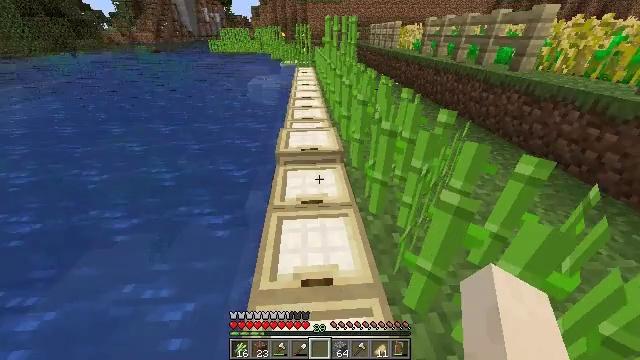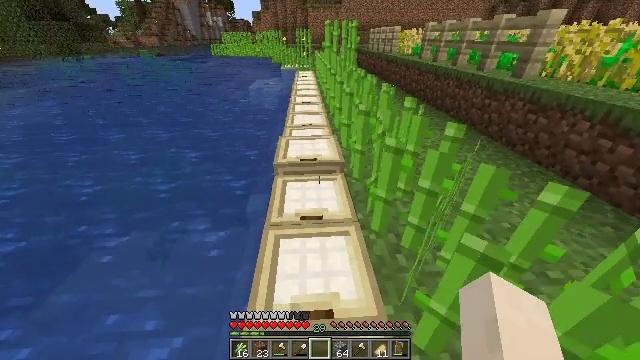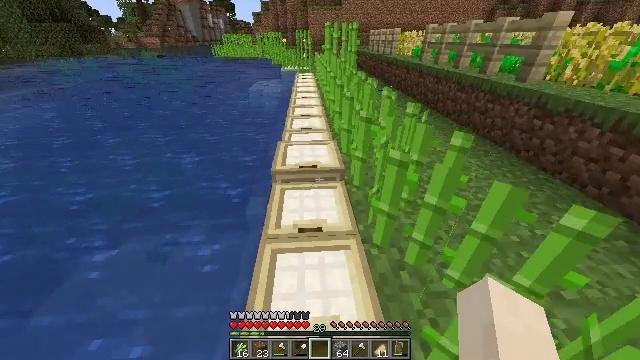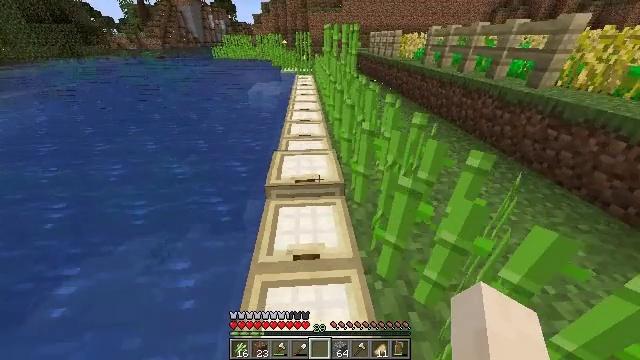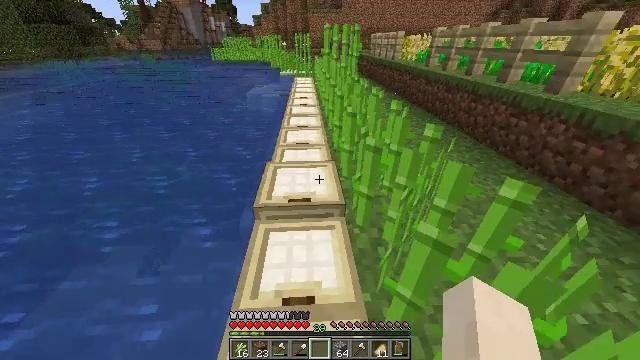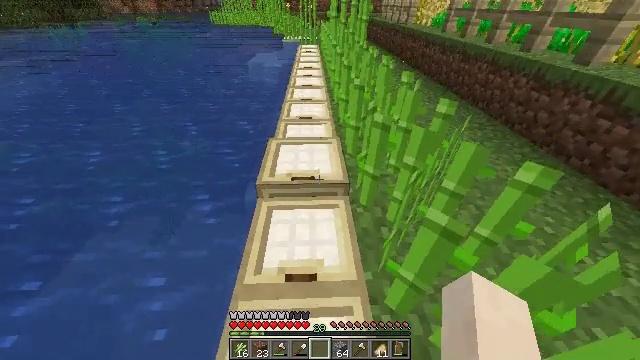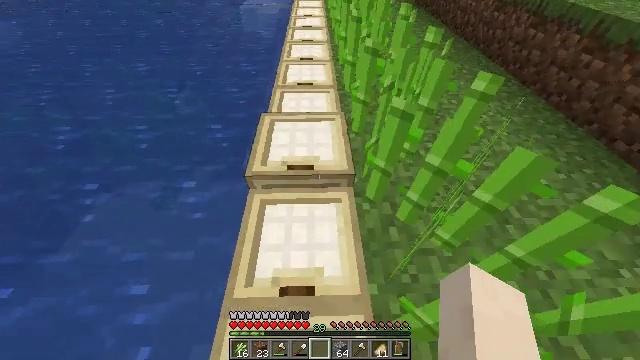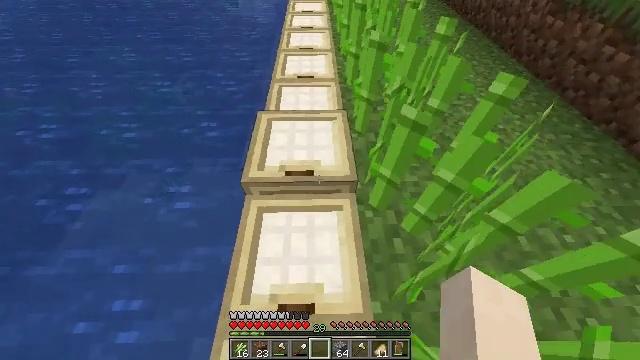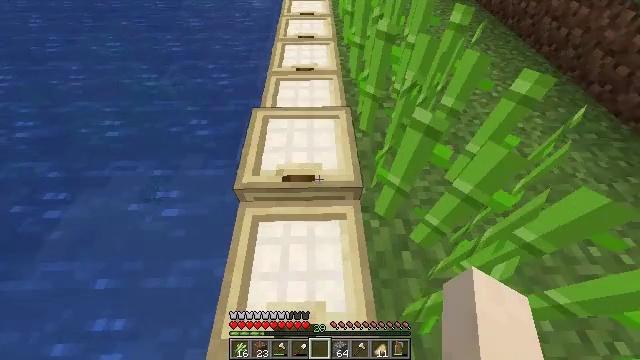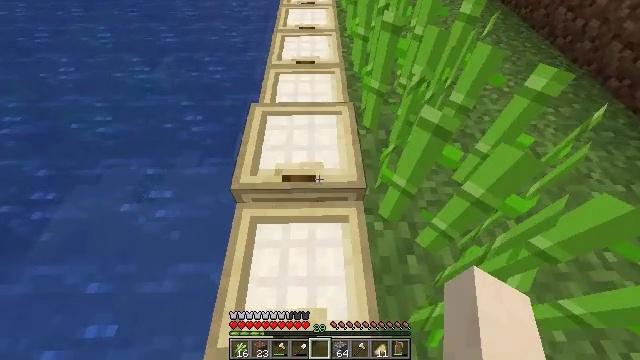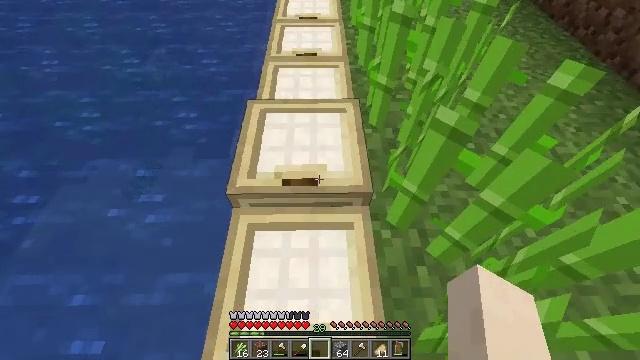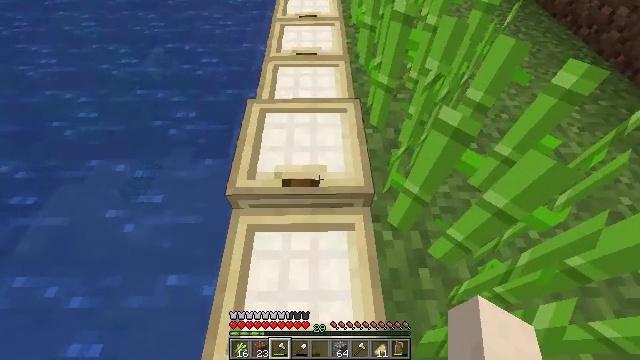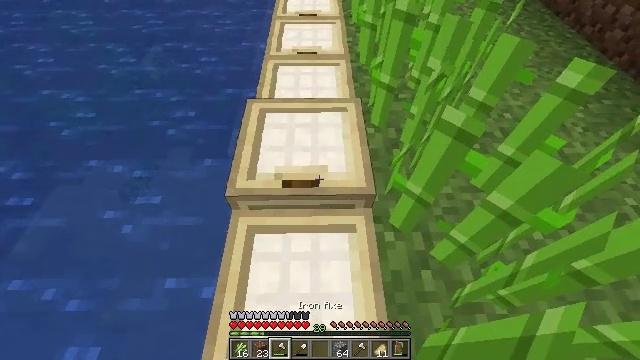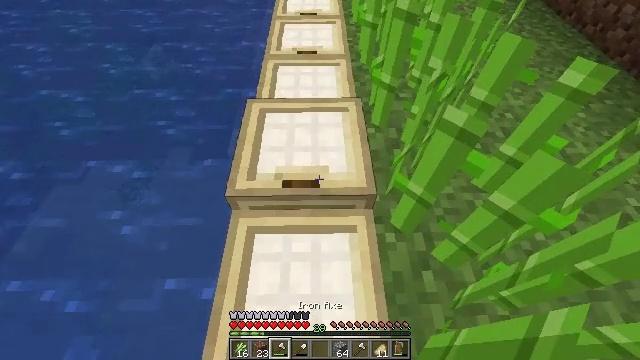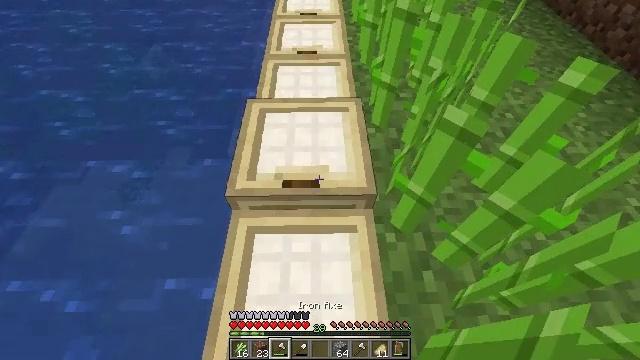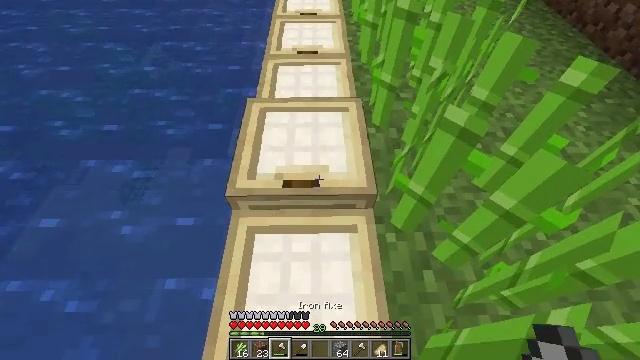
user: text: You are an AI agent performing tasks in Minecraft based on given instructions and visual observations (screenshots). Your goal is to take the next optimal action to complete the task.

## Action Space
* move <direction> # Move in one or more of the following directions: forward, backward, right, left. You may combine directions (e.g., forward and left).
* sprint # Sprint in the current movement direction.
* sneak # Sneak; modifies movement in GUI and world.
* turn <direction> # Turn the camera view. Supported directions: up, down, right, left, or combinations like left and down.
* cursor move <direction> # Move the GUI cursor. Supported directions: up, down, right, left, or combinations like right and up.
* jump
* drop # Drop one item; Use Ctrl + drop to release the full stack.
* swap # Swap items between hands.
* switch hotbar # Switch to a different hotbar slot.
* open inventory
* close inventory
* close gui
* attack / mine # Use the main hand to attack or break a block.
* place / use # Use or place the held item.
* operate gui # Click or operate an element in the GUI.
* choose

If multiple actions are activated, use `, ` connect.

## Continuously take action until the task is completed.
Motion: motion action
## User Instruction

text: Mine the birch trapdoor from existing structures.
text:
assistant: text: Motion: move forward, sprint
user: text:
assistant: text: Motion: move forward, sprint
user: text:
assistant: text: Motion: move forward, sprint
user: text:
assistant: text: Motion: move forward, sprint
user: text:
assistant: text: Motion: move forward, sprint, turn left and down
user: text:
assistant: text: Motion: move forward, sprint, turn down
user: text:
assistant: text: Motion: turn down
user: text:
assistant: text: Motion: no_op
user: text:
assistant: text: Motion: no_op
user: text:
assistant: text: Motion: no_op
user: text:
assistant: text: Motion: switch to hotbar 3
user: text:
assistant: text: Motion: switch to hotbar 3
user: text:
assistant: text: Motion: switch to hotbar 3
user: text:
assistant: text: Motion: no_op
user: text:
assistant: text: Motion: no_op
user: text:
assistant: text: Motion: no_op
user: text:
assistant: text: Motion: no_op
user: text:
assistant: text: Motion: attack / mine
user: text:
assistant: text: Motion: attack / mine
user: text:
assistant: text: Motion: move forward, attack / mine
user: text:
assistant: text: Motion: move forward, attack / mine
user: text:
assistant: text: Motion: move forward, attack / mine
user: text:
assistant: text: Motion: move forward, turn left and down, attack / mine
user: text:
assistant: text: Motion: turn down, attack / mine
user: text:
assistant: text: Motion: attack / mine
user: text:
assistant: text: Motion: turn down, attack / mine
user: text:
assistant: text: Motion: attack / mine
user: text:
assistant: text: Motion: turn down, attack / mine
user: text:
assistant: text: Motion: attack / mine
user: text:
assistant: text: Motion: attack / mine